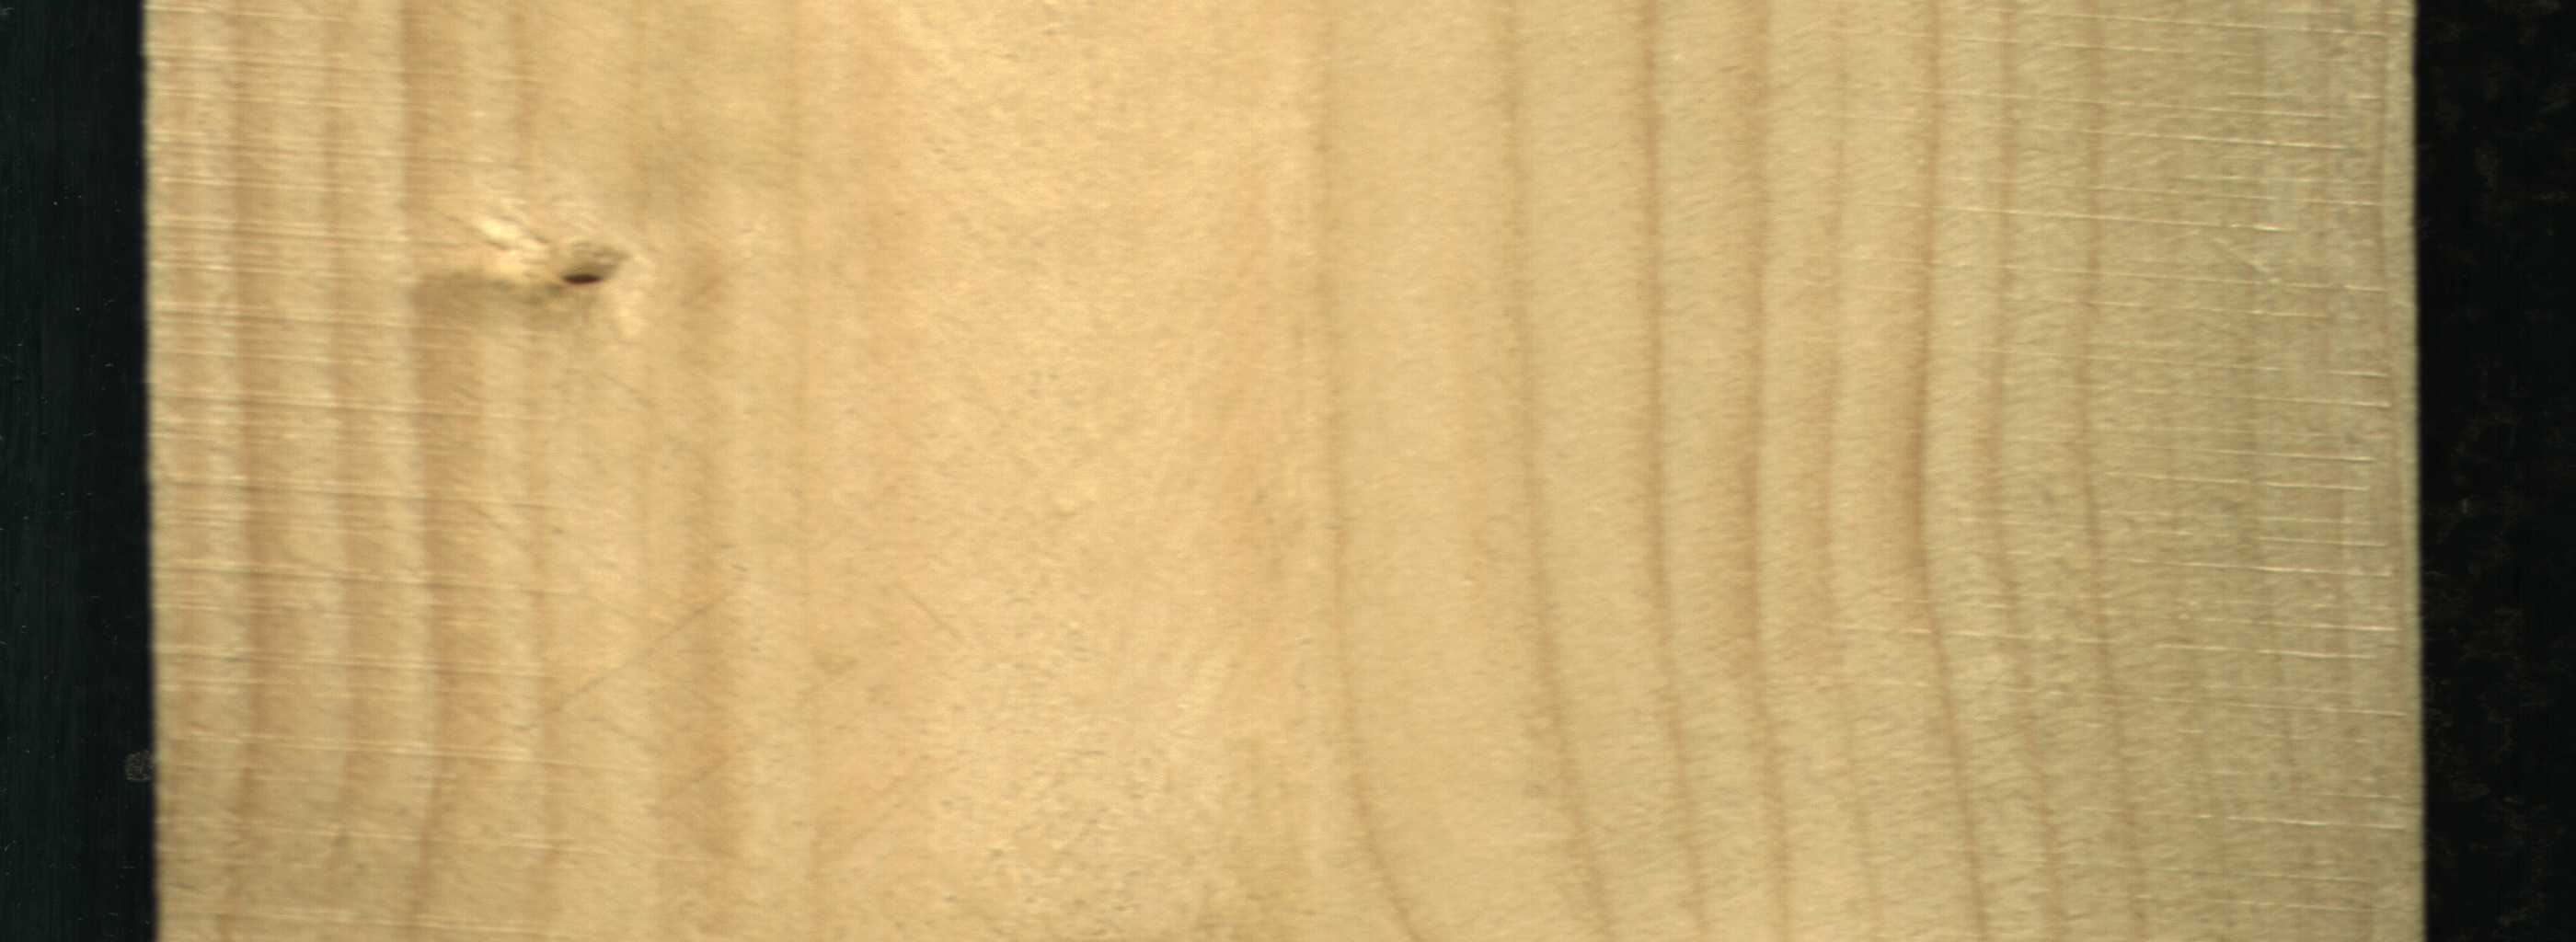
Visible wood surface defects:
Live_Knot